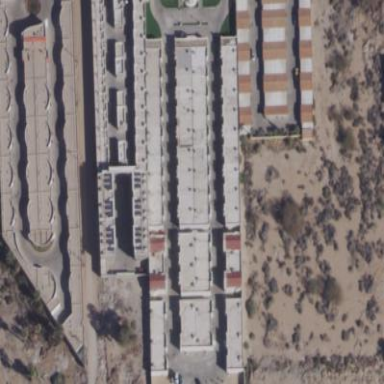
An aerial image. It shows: Motel.